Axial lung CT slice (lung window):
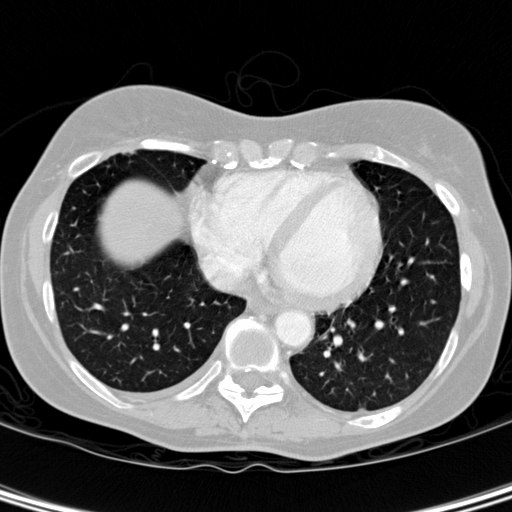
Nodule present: no